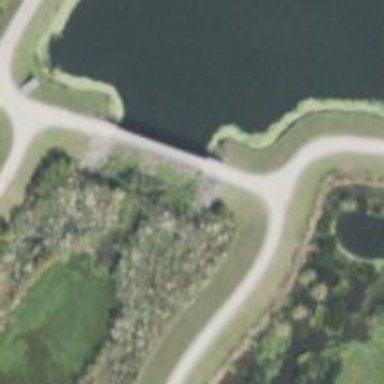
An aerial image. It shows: Footway bridge with truss structure.